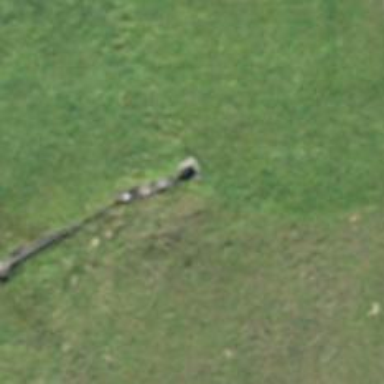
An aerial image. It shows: Culvert tunnel.